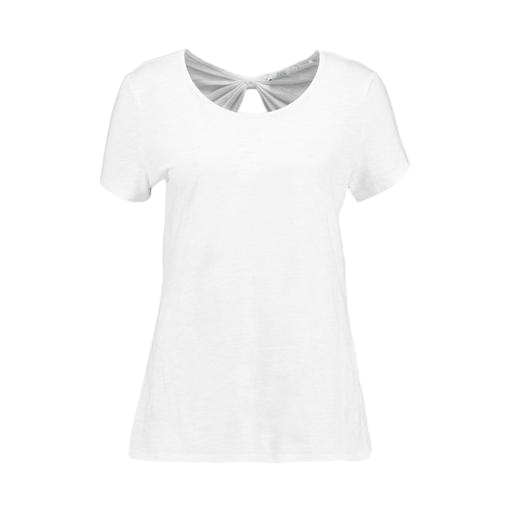
white petite t-shirt only macy, white women's open-back t-shirt, white premiere bow-back tee, white background